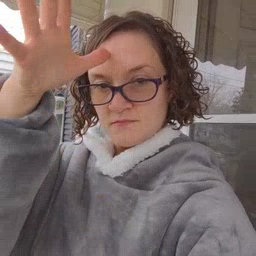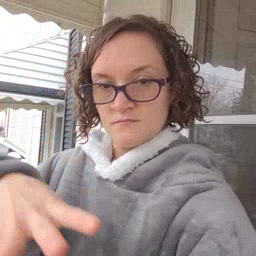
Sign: man